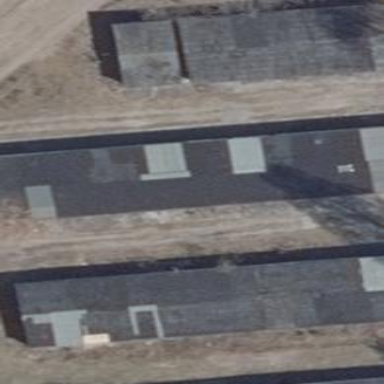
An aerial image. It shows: Group of garages.